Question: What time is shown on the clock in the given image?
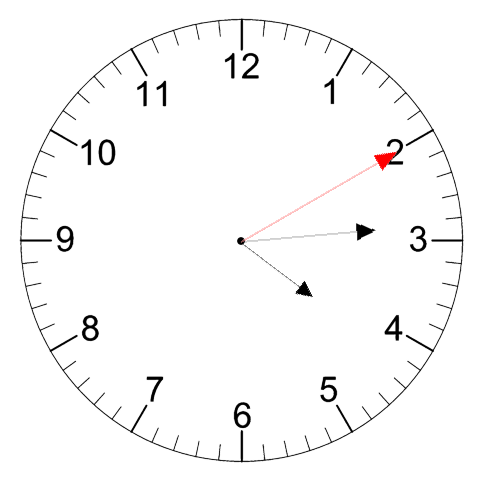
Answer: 04:14:10